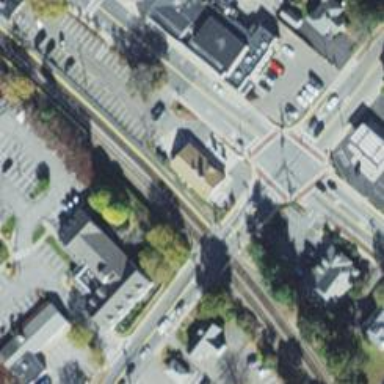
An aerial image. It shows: Railway crossing.